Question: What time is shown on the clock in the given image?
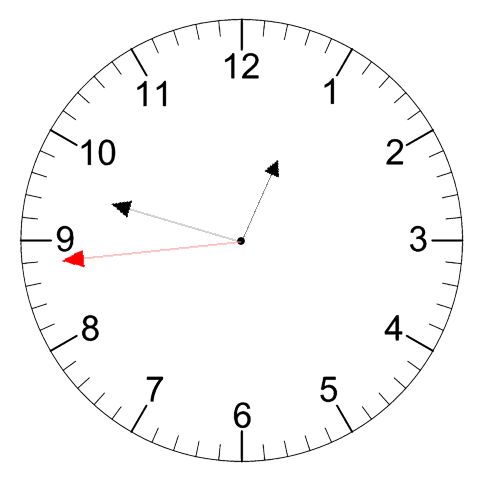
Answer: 12:47:44